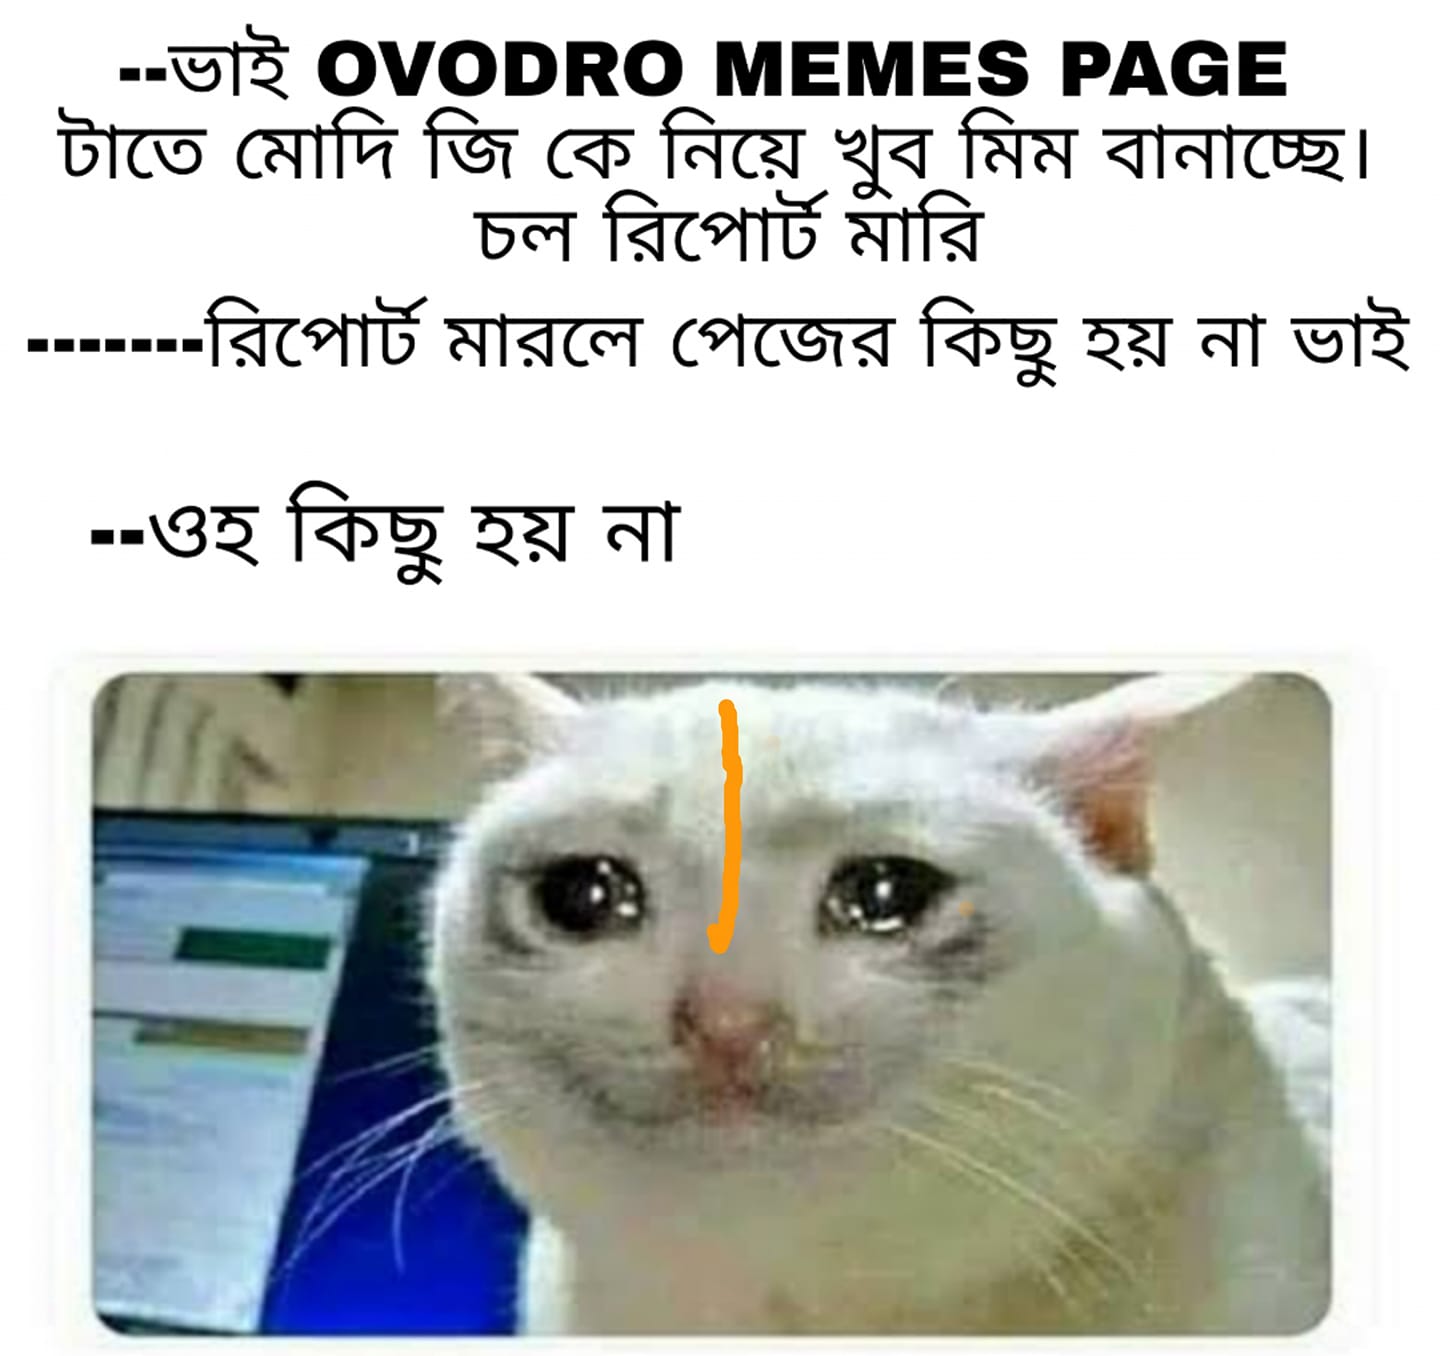
Caption: --  ভাই OVODRO MEMES PAGE টাতে মোদি জি কে নিয়ে খুব মিম বানাচ্ছে । চল রিপোর্ট মারি    ------ রিপোর্ট মারলে পেজের কিছু হয় না ভাই     -- ওহ কিছু হয় না
Label: non-hate